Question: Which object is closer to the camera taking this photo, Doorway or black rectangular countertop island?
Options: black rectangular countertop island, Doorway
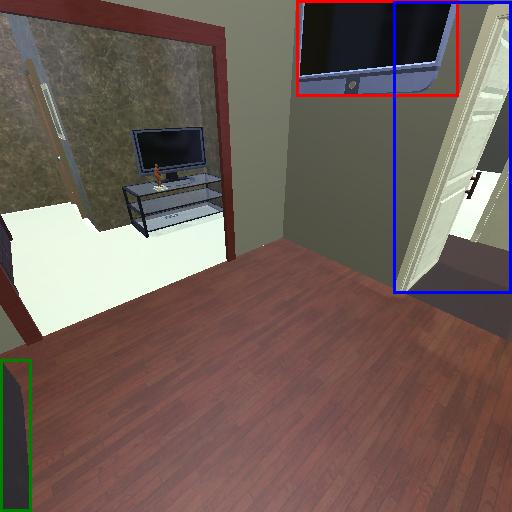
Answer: black rectangular countertop island